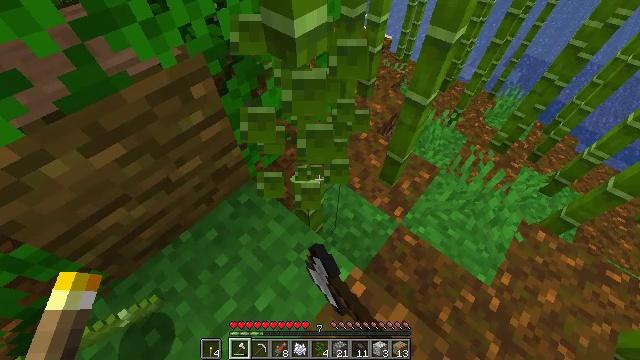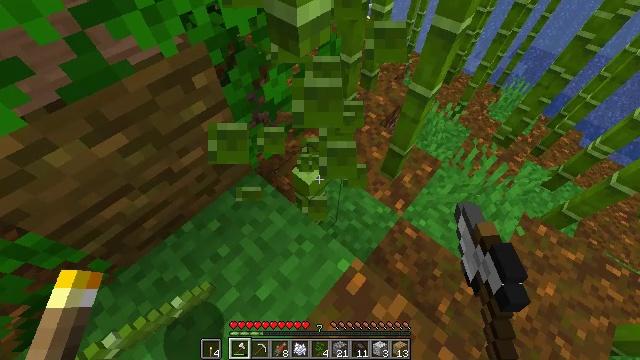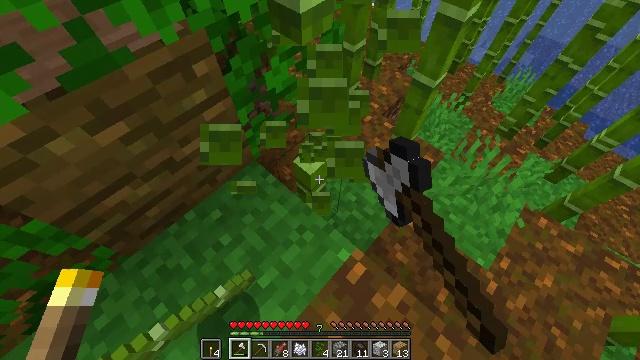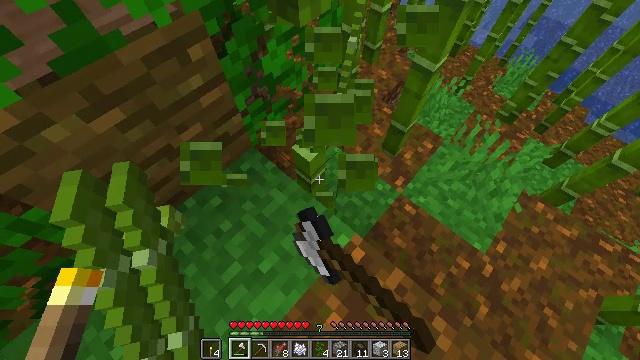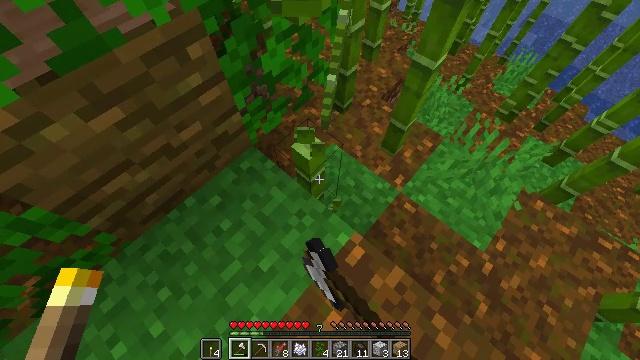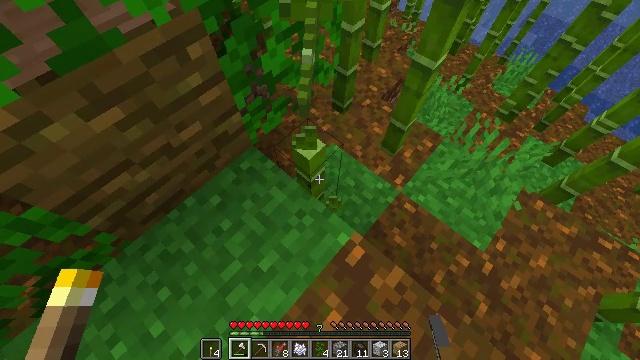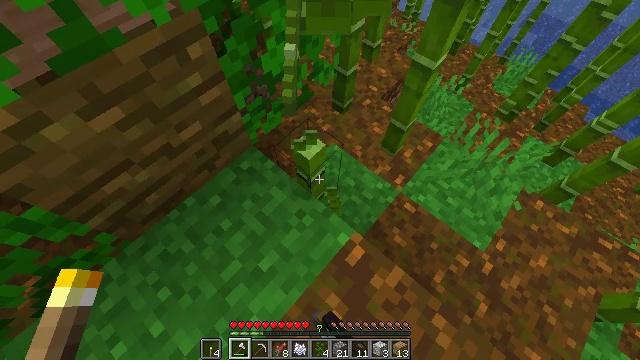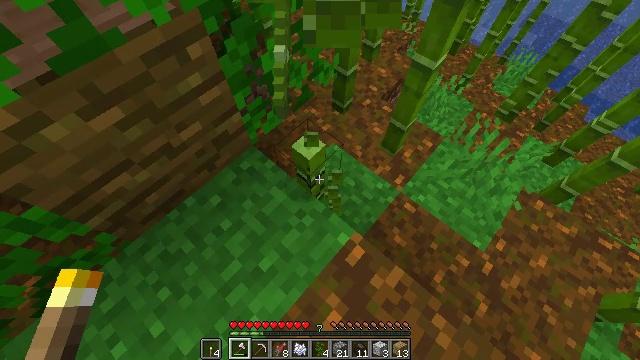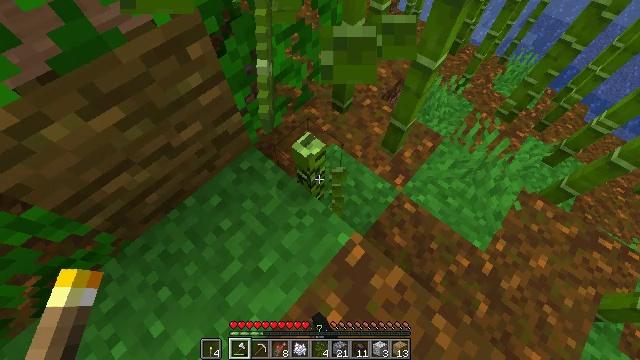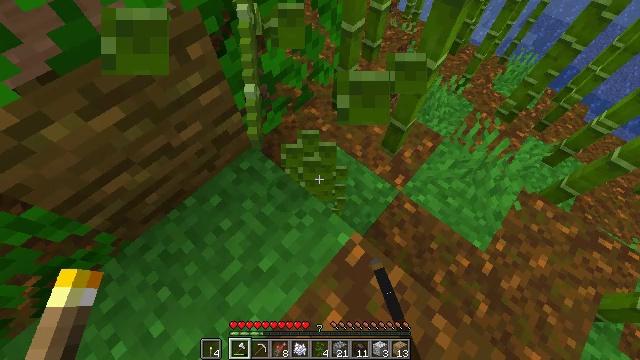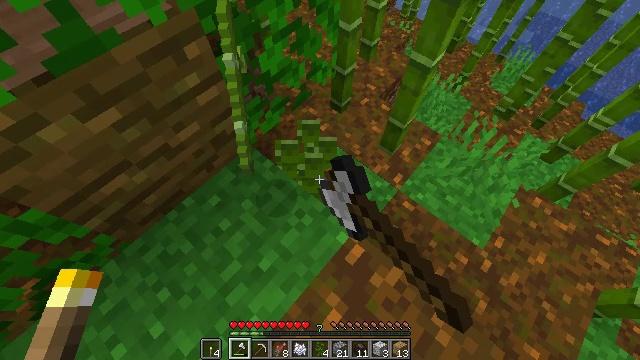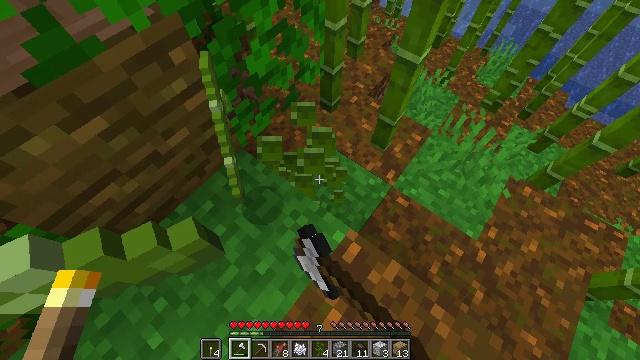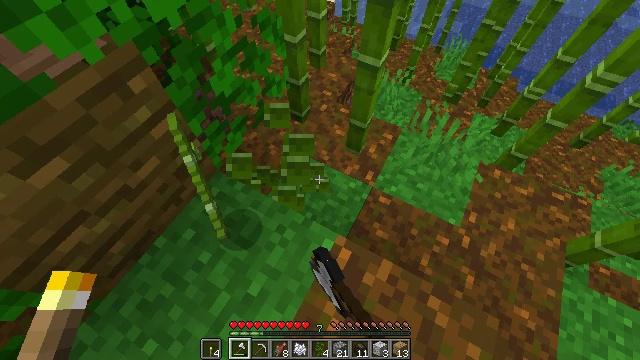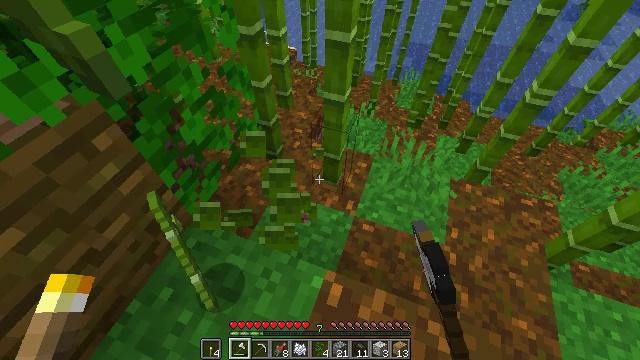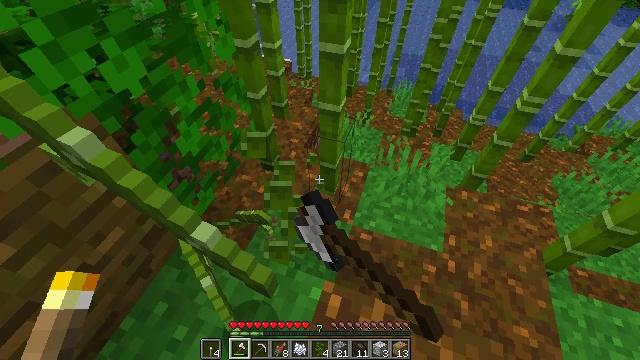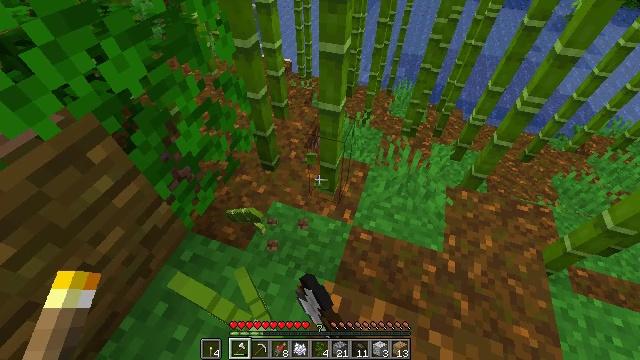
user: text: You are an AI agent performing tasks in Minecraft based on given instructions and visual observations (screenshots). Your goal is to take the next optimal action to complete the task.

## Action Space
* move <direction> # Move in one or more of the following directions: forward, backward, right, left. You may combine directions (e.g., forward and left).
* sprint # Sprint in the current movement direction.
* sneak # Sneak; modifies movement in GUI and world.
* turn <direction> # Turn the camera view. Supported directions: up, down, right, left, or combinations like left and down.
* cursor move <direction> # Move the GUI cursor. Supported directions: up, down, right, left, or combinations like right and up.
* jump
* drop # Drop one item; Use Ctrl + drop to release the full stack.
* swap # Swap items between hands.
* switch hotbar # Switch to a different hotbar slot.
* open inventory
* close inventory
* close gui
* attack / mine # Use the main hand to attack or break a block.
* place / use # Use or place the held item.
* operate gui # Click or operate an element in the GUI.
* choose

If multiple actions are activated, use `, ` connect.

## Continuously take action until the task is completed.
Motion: motion action
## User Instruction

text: Break the bamboo stalk.
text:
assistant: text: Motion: turn down, attack / mine
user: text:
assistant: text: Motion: turn down, attack / mine
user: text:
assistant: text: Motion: turn down, attack / mine
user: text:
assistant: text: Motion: attack / mine
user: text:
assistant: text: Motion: attack / mine
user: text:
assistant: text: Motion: attack / mine
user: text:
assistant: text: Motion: attack / mine
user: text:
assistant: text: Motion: attack / mine
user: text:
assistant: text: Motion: attack / mine
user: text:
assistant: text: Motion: attack / mine
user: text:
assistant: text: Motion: turn right, attack / mine
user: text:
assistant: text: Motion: turn right and up, attack / mine
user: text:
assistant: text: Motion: turn right and up, attack / mine
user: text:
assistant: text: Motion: turn right and up, attack / mine
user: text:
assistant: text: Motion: attack / mine
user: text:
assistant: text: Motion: attack / mine
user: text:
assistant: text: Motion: attack / mine
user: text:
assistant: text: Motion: attack / mine
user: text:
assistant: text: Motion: attack / mine
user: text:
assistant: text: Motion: attack / mine
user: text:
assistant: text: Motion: attack / mine
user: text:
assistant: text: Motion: attack / mine
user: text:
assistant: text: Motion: attack / mine
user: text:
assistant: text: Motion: attack / mine
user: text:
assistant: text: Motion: move forward, turn left, attack / mine
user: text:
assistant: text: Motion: move forward, turn left, attack / mine
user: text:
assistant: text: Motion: move forward, turn left, attack / mine
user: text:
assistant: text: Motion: move forward and move right, turn left, attack / mine
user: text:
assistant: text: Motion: move forward and move right, turn left, attack / mine
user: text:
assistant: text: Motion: move forward, turn left, attack / mine